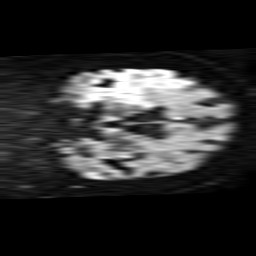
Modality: TRACE
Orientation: coronal
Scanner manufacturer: philips
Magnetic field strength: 1.5 T
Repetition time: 3.91 s
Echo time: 0.1033 s